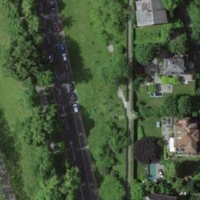
EUNIS habitat code: 53
Species observed at this site:
Eristalis tenax
Pseudochorthippus parallelus
Chelidonium majus
Orchis anthropophora
Sambucus nigra
Lamium purpureum
Chorthippus biguttulus
Hedera helix
Turdus merula